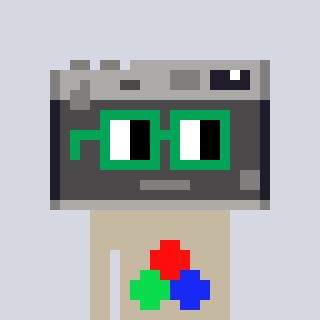
a pixel art character with square green glasses, a camera-shaped head and a bege-colored body on a cool background